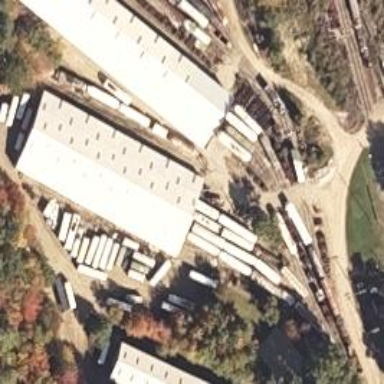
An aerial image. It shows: Tram railway running through service yard with electrified contact lines.